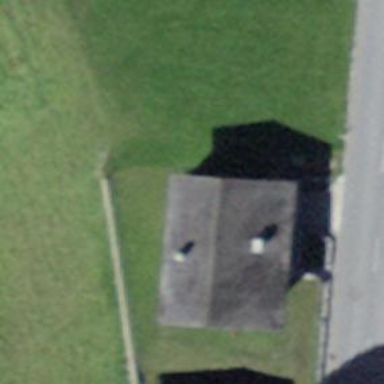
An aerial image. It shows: Simple and straightforward house.